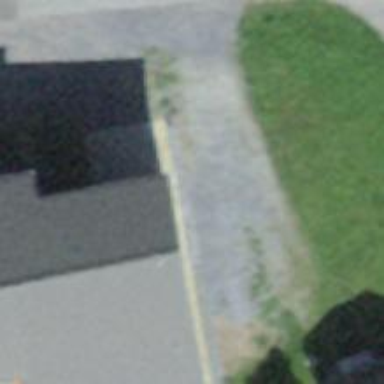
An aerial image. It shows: Compacted driveway that serves as service road.